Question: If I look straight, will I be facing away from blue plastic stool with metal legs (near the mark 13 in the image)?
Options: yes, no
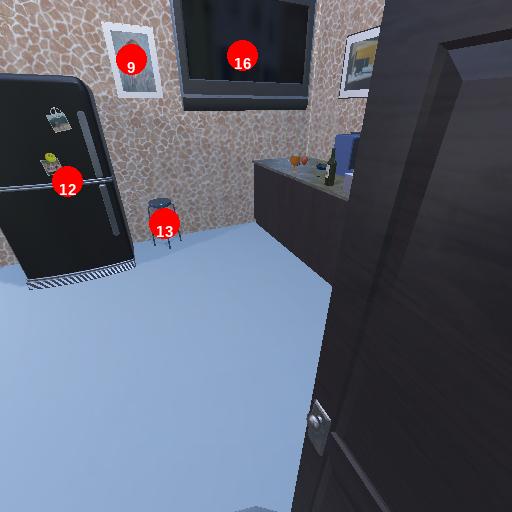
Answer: yes